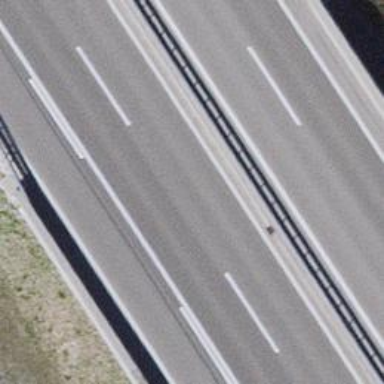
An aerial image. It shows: Asphalt trunk motorway.